Question: I need to draw a chart which one cell has a line link to another cell, How can I do that in UITableViewCell?
like below:

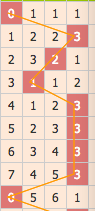
Answer: Something like this?
'''
NSIndexPath *iPathCellFrom = [NSIndexPath indexPathForRow:0 inSection:0];
NSIndexPath *iPathCellTo = [NSIndexPath indexPathForRow:0 inSection:0];
CGRect from = [self.myTableView rectForRowAtIndexPath:iPathCellFrom];
CGRect to = [self.myTableView rectForRowAtIndexPath:iPathCellTo];
CGPoint fromCenter = CGPointMake(from.origin.x + from.size.width/2, from.origin.y + from.size.height/2);
CGPoint toCenter = CGPointMake(to.origin.x + to.size.width/2, to.origin.y + to.size.height/2);
CGContextRef context = UIGraphicsGetCurrentContext();
CGContextSaveGState(context);
CGContextSetStrokeColorWithColor(context, [[UIColor blackColor]CGColor]);
CGContextSetLineWidth(context, 1.0);
CGContextMoveToPoint(context, fromCenter.x, fromCenter.y);
CGContextAddLineToPoint(context, toCenter.x, toCenter.y);
CGContextStrokePath(context);
CGContextRestoreGState(context);
'''
Context code taken from <URL>